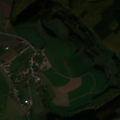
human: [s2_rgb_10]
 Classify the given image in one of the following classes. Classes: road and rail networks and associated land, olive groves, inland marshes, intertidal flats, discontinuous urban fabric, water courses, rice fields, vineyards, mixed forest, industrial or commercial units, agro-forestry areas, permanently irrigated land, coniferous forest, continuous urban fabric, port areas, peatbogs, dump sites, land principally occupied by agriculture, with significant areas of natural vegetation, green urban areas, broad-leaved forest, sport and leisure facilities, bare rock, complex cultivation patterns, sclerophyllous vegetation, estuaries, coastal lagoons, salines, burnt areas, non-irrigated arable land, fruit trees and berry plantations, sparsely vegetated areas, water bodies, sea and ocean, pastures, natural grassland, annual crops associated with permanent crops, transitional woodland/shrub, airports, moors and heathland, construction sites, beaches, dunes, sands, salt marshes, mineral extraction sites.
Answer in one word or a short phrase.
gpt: discontinuous urban fabric, non-irrigated arable land, complex cultivation patterns, broad-leaved forest